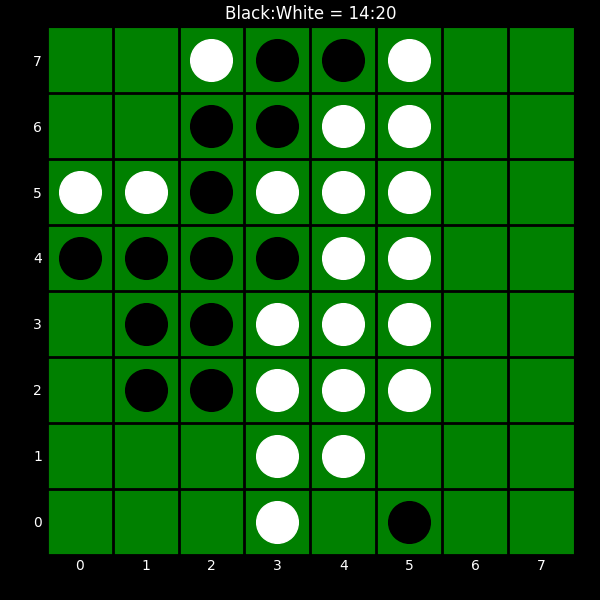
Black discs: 14
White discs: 20